Question: Hi all i am getting the error
'''
Caused by: java.lang.NullPointerException
at java.util.Properties$LineReader.readLine(Properties.java:434)
at java.util.Properties.load0(Properties.java:353)
at java.util.Properties.load(Properties.java:341)
at richard.fileupload.FileUploadController.loadProp(FileUploadController.java:48)
... 60 more
'''
whenever my properties class is called, this is the code
'''
private Properties configProp = new Properties();
@PostConstruct
public void loadProp() {
System.out.println("Loading properties");
InputStream in = this.getClass().getClassLoader().getResourceAsStream("../resources/config.properties");
try {
configProp.load(in);
System.out.println(configProp.getProperty("destinationPDF"));
System.out.println(configProp.getProperty("destination"));
System.out.println(configProp.getProperty("fileList"));
} catch (IOException e) {
e.printStackTrace();
}
}
private String destinationPDF = configProp.getProperty("destinationPDF");
public String destination = configProp.getProperty("destination");
private String username;
'''
the error seems to be coming from this line :
'''
InputStream in = this.getClass().getClassLoader().getResourceAsStream("../resources/config.properties");
try {
configProp.load(in);
'''
what is causing this error and how can i solve it ?
the code above, should point to the properties file and then retrive the three variables values from it, it is not getting as far as the
'''
System.out.println(configProp.getProperty("destinationPDF"));
System.out.println(configProp.getProperty("destination"));
System.out.println(configProp.getProperty("fileList
'''
before i get the error
this is my directory structure

as you can see the properties file is in resources/, how would i get a link to this
ok so it works perfectly fine with the full link to the file :
'''
configProp.load(new FileInputStream("D:/Documents/NetBeansProjects/printing~subversion/fileupload/web/WEB-INF/config.properties"));
'''
but no matter where i put the file in the projet i can not get it to load at all, why is this ?
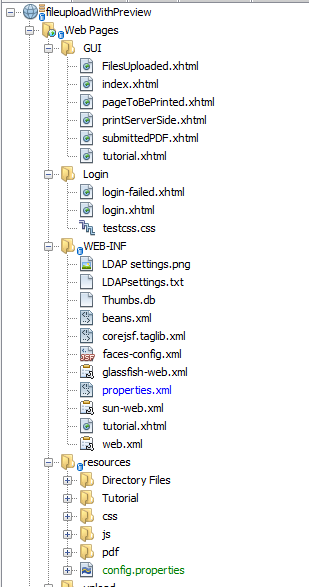
Answer: This line doesn't make sense:
'''
this.getClass().getClassLoader().getResourceAsStream("../resources/config.properties")
'''
'ClassLoader.getResourceAsStream()' loads a resource from the classpath, using a package path starting at the root package. And there is nothing above the root package.